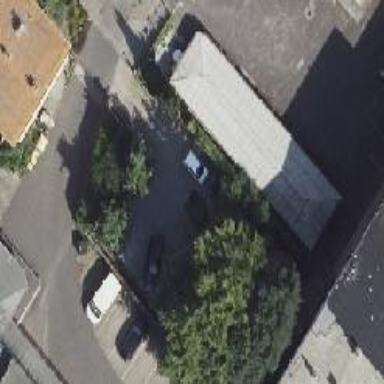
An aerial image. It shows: Group of garages.